Aerial crown-view tile of a tropical tree (Barro Colorado Island, Panama), acquired 20241216:
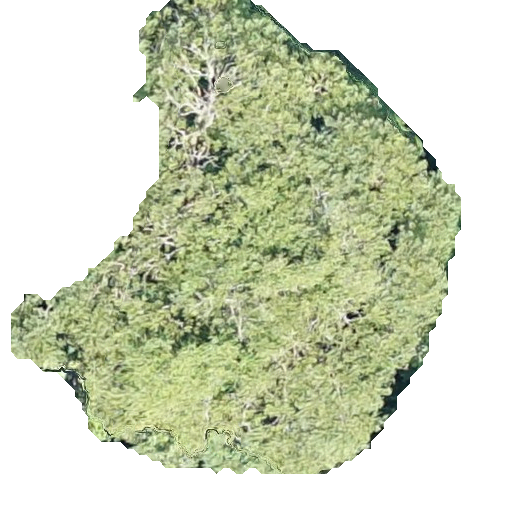
Species: Jacaranda copaia
GBIF accepted scientific name: Jacaranda copaia
Crown area: 197.613 m²